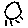
Label: sun